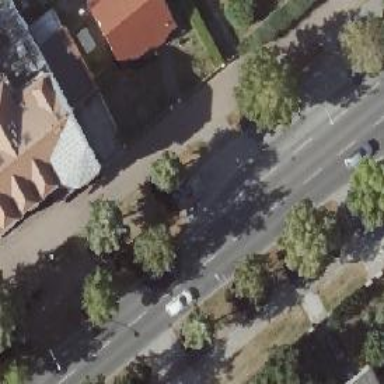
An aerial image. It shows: Footway.